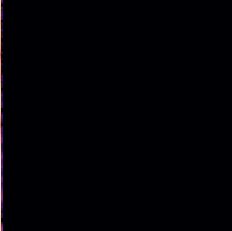
Sound class: Helicopter